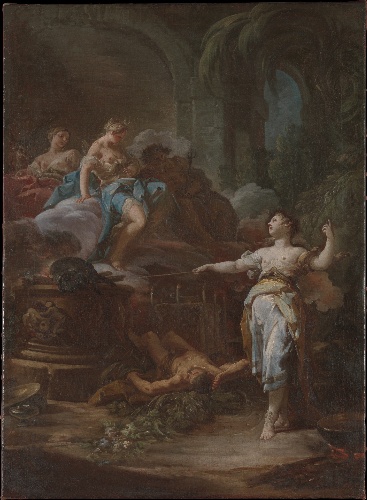
Title: Medea Rejuvenating Aeson
Artist: Corrado Giaquinto
Artist bio: Italian, Molfetta 1703–1766 Naples
Date: ca. 1760
Object type: Painting
Classification: Paintings
Medium: Oil on canvas
Dimensions: 29 x 21 1/2 in. (73.7 x 54.6 cm)
Department: European Paintings
Credit line: Purchase, University Place Foundation Gift, 2011
Accession year: 2011
Repository: Metropolitan Museum of Art, New York, NY
Tags: Men|Women|Medea